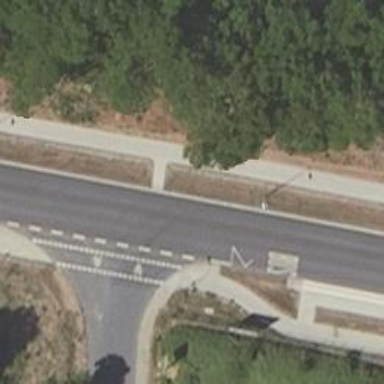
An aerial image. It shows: Tertiary road with asphalt surface. It has separate sidewalks on both sides.